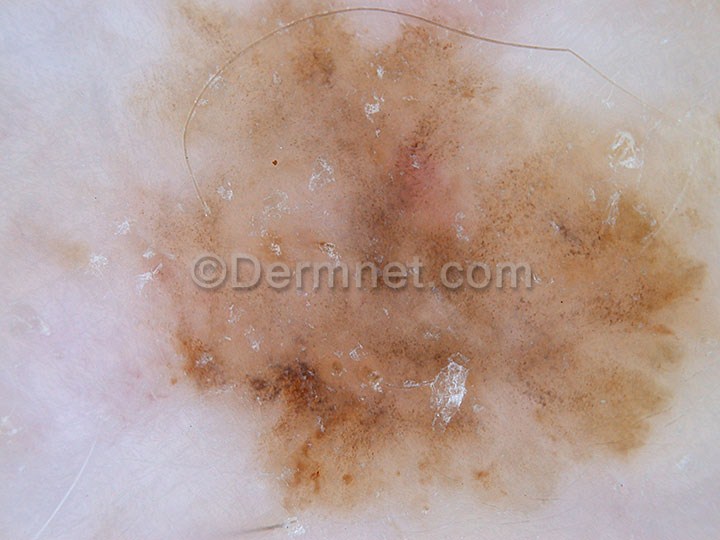
Disease: Melanoma Skin Cancer Nevi and Moles